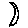
Label: moon